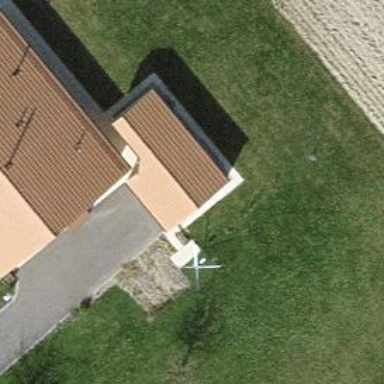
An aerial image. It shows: Garage building component.